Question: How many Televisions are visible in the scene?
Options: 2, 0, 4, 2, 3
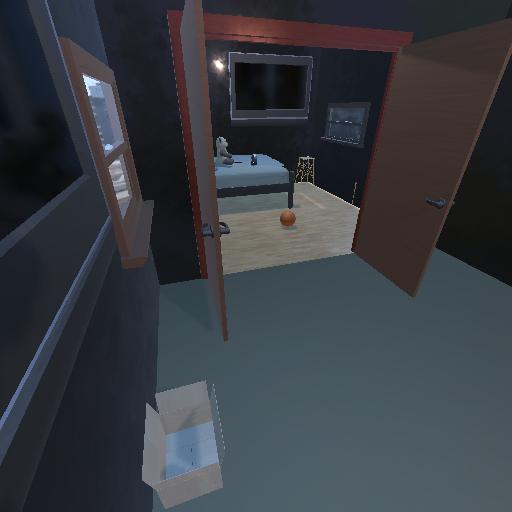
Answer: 2